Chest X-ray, PA view. Patient: 33 years old, sex M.
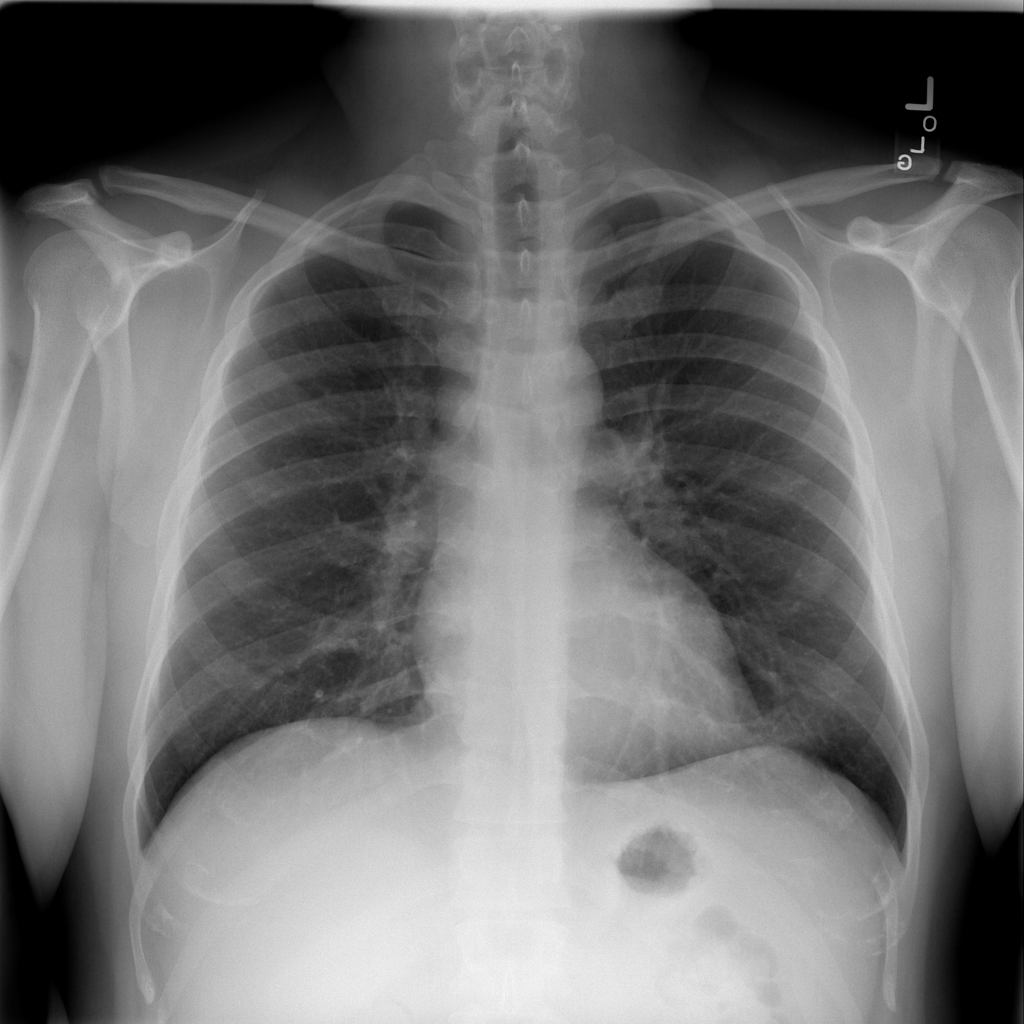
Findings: No Finding